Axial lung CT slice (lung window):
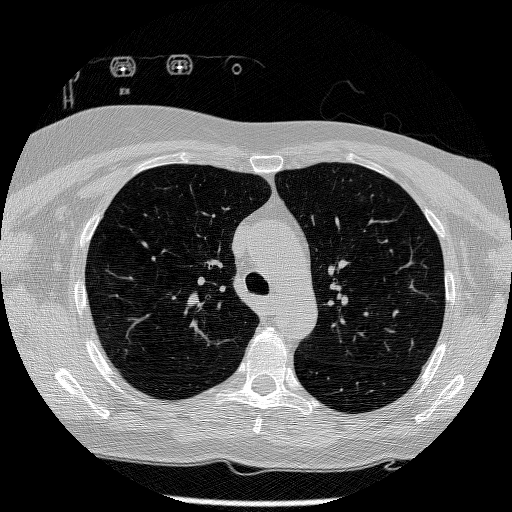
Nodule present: no